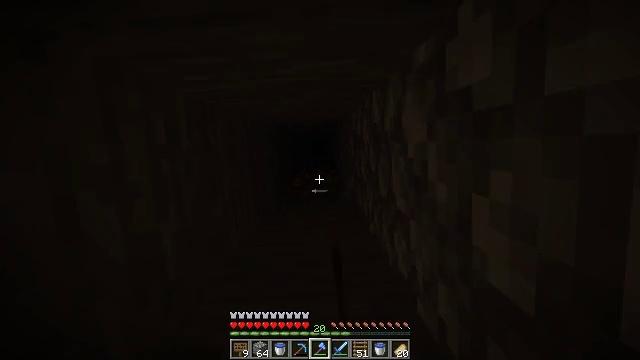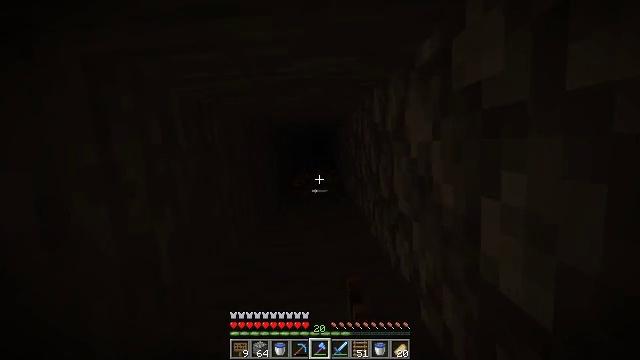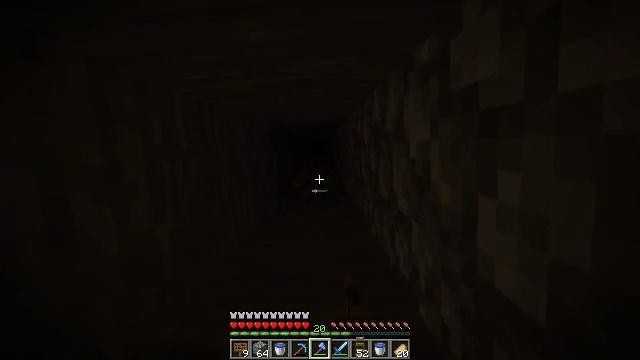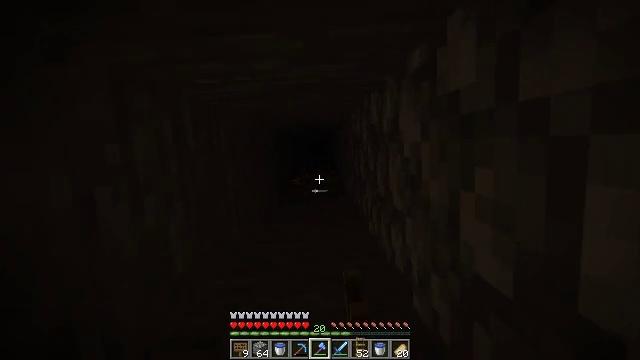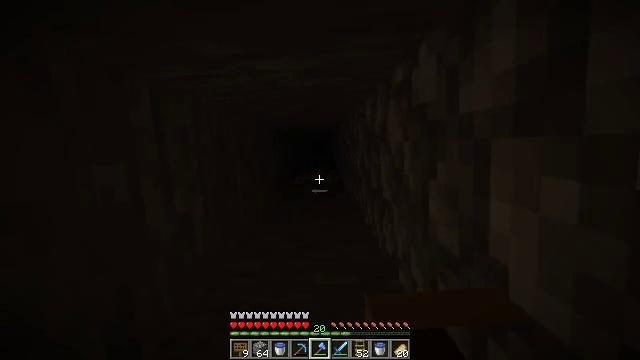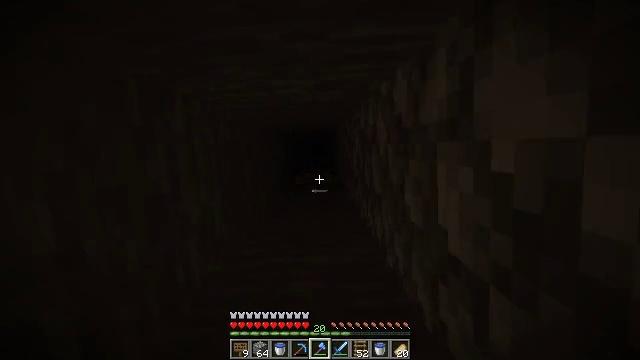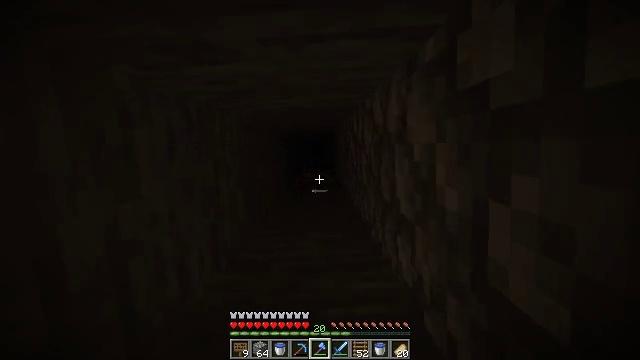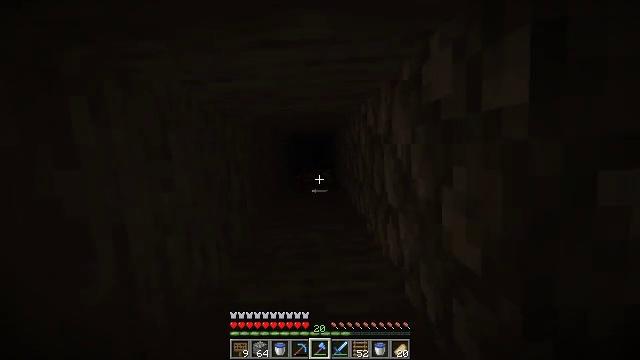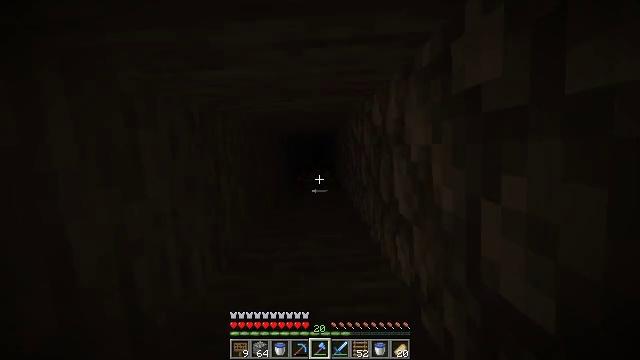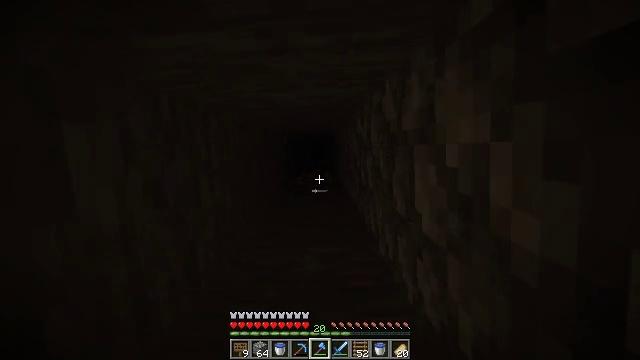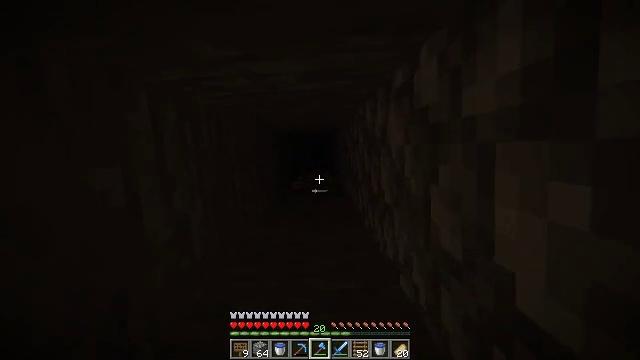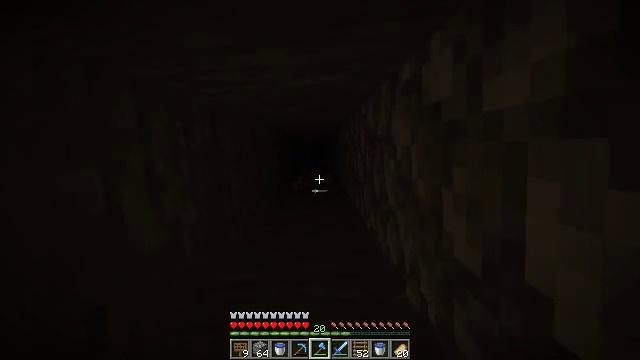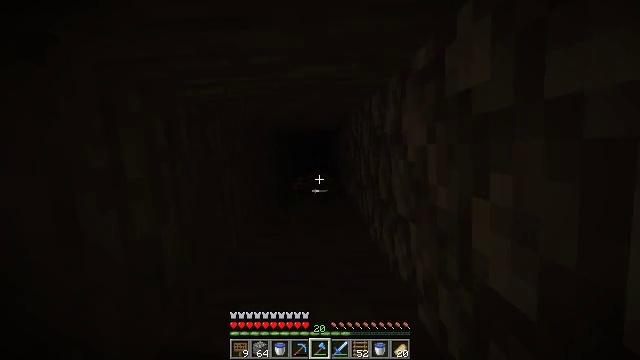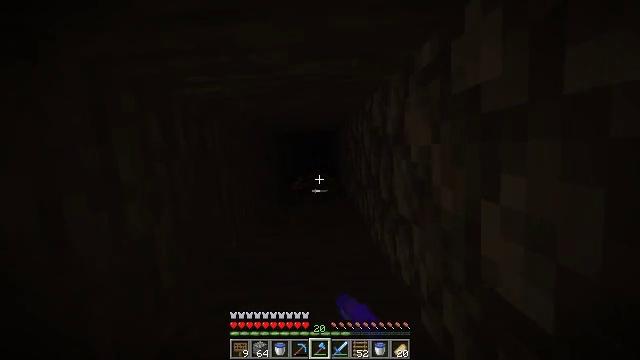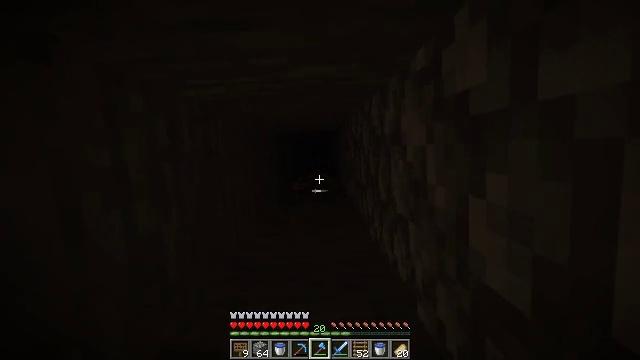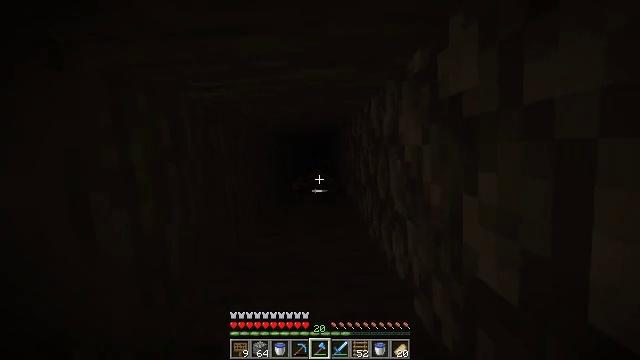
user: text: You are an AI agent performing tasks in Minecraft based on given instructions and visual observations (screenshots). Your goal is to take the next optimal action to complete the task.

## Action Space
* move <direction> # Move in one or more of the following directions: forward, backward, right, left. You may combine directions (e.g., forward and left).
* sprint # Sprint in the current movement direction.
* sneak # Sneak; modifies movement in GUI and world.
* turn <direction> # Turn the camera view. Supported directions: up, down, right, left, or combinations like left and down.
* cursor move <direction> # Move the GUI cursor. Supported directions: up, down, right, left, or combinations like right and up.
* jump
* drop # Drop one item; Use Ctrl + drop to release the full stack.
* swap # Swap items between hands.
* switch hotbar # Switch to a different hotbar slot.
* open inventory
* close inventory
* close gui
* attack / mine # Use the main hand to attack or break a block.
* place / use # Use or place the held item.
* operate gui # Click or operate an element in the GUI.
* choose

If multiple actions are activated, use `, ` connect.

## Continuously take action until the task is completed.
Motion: motion action
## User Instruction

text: Collect the ladder block.
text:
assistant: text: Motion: attack / mine, jump
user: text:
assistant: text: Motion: attack / mine, jump
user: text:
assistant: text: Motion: attack / mine, jump
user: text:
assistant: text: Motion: attack / mine, jump
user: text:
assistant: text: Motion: attack / mine, jump
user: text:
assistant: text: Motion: attack / mine, jump
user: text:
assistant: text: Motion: attack / mine, jump
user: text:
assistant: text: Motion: attack / mine, jump
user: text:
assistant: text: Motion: attack / mine, jump
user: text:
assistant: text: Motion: attack / mine, jump
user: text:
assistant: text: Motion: attack / mine, jump
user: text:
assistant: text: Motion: attack / mine, jump
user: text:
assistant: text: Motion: attack / mine, jump
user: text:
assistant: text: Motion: attack / mine, jump
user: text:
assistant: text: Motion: attack / mine, jump
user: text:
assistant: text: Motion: attack / mine, jump
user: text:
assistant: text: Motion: attack / mine, jump
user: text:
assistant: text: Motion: attack / mine, jump
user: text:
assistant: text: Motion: attack / mine, jump
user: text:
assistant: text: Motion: attack / mine, jump
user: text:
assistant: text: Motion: attack / mine, jump
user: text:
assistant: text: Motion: attack / mine, jump
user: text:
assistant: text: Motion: attack / mine, jump
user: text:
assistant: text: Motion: attack / mine, jump
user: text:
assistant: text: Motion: attack / mine, jump
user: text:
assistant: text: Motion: attack / mine, jump
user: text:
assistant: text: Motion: attack / mine, jump
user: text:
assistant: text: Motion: attack / mine, jump
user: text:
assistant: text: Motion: attack / mine, jump